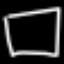
Label: square